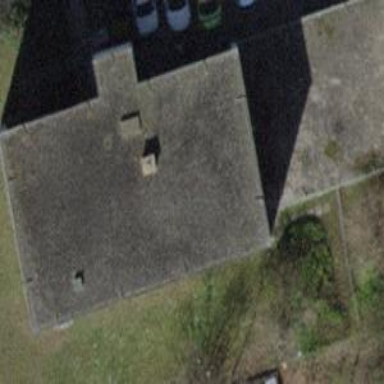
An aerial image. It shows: Flat-roofed apartment building.